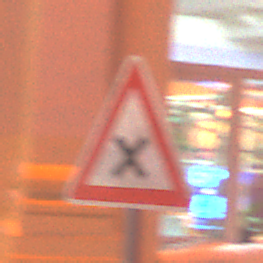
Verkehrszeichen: KreuzungOderEinmuendung
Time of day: Night
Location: Outdoor (Urban)
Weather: Overcast
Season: Winter
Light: Artificial